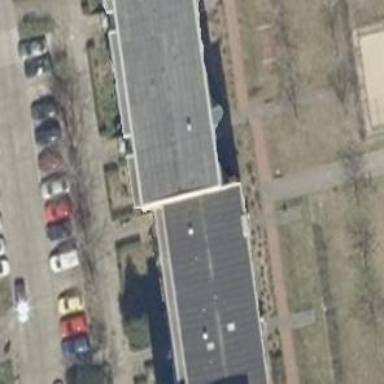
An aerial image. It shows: Building with apartments and flat roof.